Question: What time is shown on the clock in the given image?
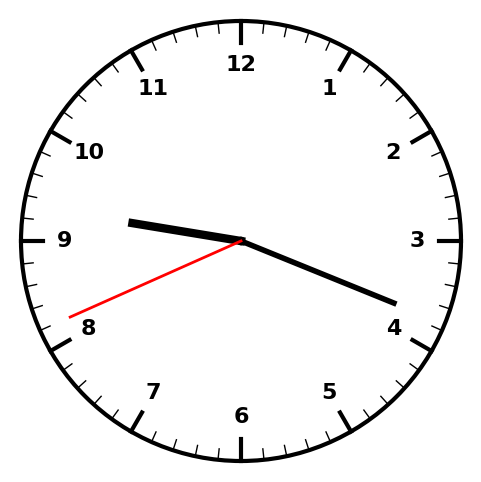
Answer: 09:18:41